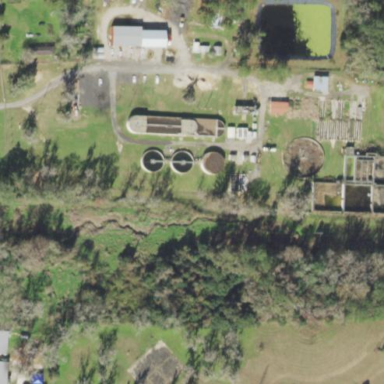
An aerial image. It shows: View of wastewater plant.